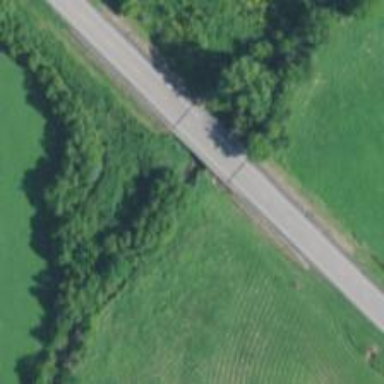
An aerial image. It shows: Secondary road with bridge.